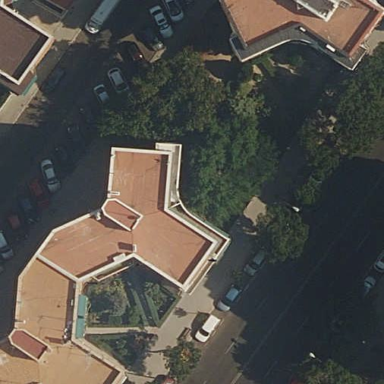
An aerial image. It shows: Residential building.